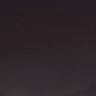
Metastatic tissue present: no